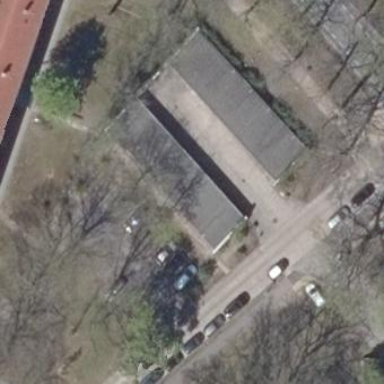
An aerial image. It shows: Group of garages.